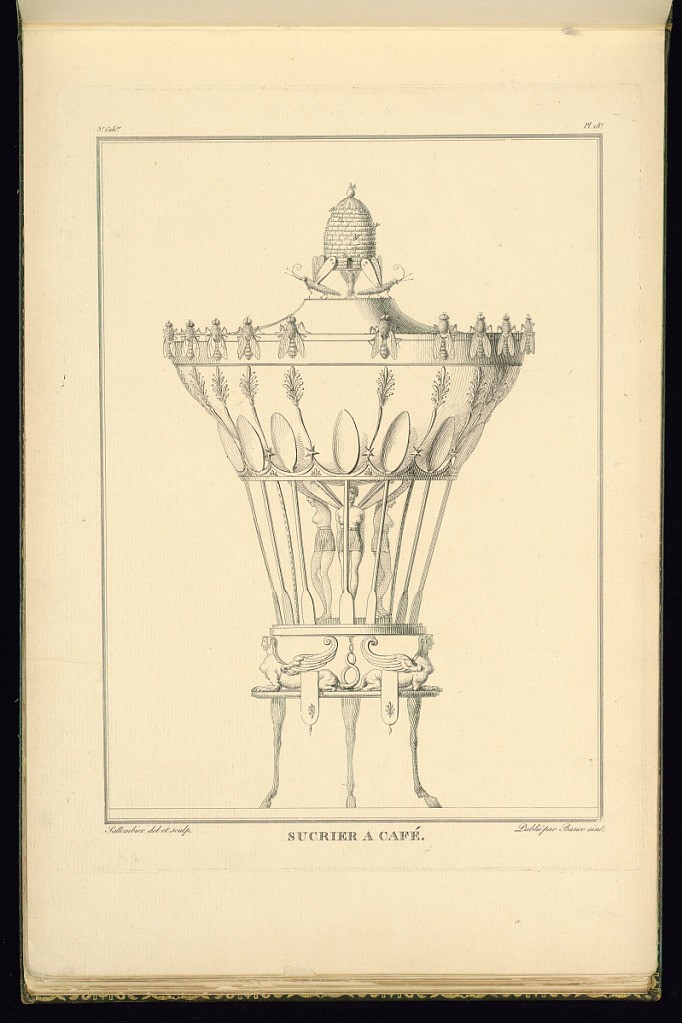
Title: SUCRIER A CAFÉ
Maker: Henri Sallembier, French, ca. 1753 - 1820
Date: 1805
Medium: Etching on paper
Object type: Print
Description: Design for a sugar bowl with Empire style motifs decorated with bees, butterflies, beehive finial, spoons, palmettes, stars, winged women, sphynx, and hooves. The plate is titled, signed, and numbered.